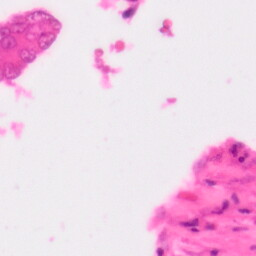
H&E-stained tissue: Colon